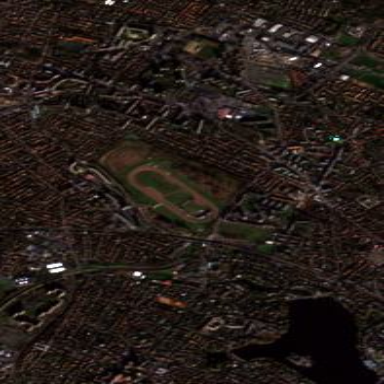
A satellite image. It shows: Sports center for horse racing on grassland.